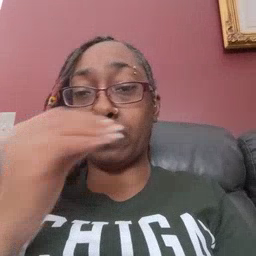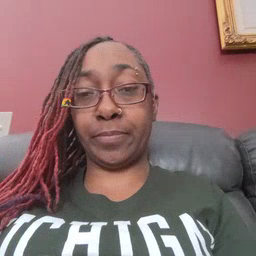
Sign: flower